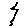
Label: zigzag